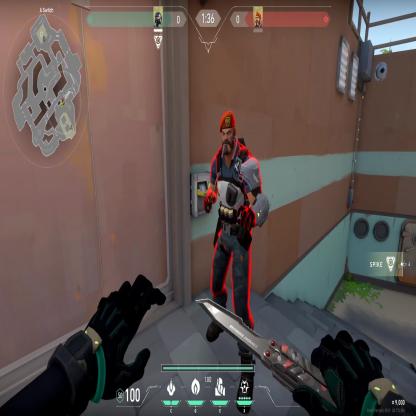
Label: enemy